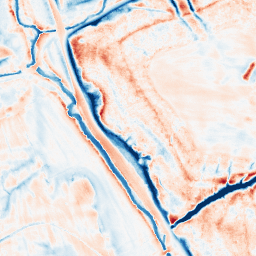
Category: trend_removal
Decomposition family: local_polynomial
Decomposition parameters: window_size: 21
degree: 2
Upsampling method: quartic
Upsampling parameters: scale: 4
Upsampling scale: 4